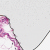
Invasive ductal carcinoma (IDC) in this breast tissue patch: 0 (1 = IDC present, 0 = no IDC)